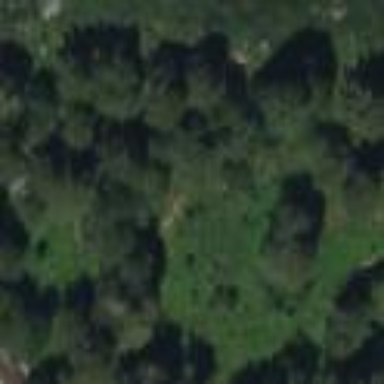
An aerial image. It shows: Wet meadow with wooded vegetation.